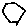
Label: hexagon